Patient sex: M
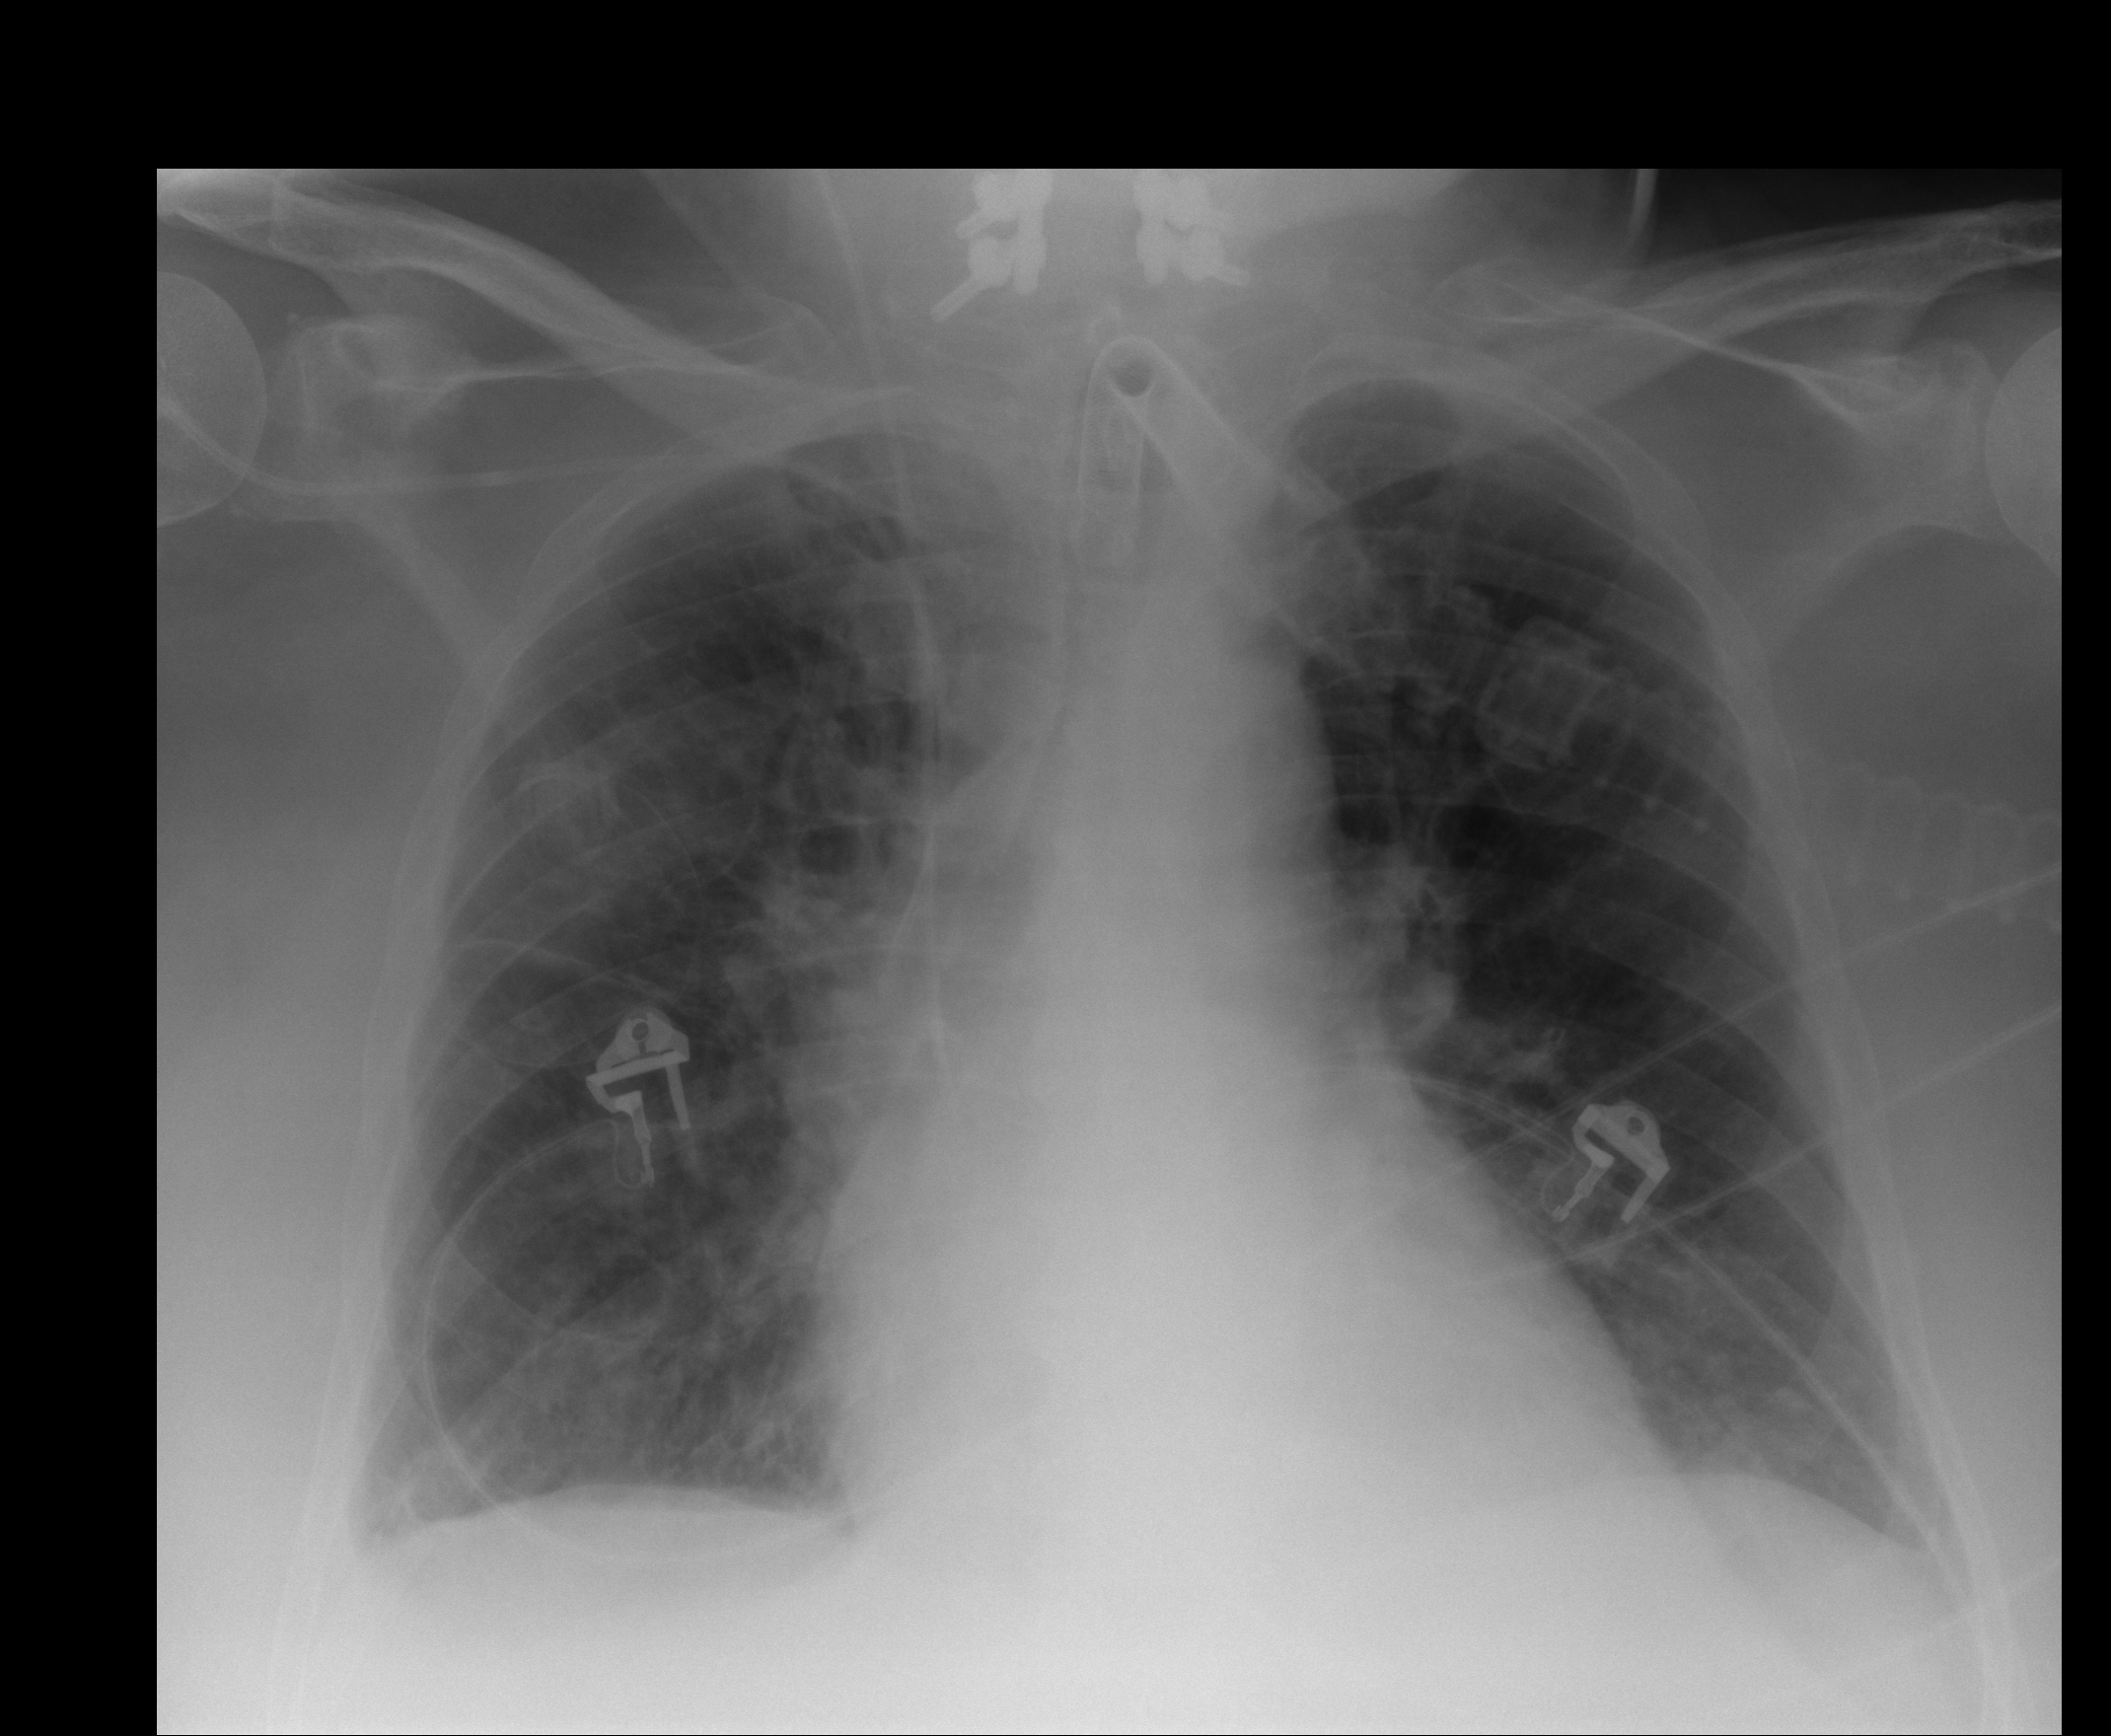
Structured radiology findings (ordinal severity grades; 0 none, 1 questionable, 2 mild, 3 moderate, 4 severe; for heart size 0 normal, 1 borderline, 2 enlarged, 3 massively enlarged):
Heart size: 0
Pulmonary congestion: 1
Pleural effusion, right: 1
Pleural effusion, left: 2
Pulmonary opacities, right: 1
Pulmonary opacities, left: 0
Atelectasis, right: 2
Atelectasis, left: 1